Question: I am following every step of the way in John Papa's course, Building Apps with Angular and Breeze - Part 1.
Once I got through the module entitled "Start playing at first clip Creating Vertical Slice Through Your App", I started to get .
Below please find error image, as well as datacontext. js code.
Your advice would be greatly appreciated.
'''
-------------------------------------------
'''
In F12 Dev Tools, the Console errors are :
Uncaught Error: Can't find breeze localhost:1772/Scripts/breeze.angular.js:90
[shell] Hot Towel Angular loaded! null
<- breeze <- entityManagerFactory <- datacontext
[app] [CC Error] [$injector:unpr] Unknown provider: breezeProvider <- breeze <- entityManagerFactory <- datacontext

Here's my datacontext.js code :
'''
(function () {
'use strict';
var serviceId = 'datacontext';
angular.module('app').factory(serviceId, ['common', 'entityManagerFactory', datacontext]);
function datacontext(common, emFactory) { // emFactory param refers to 'entityManagerFactory'
var EntityQuery = breeze.EntityQuery;
var getLogFn = common.logger.getLogFn;
var log = getLogFn(serviceId); // see common\logger.js
var logError = getLogFn(serviceId, 'error');
var logSuccess = getLogFn(serviceId, 'success');
var manager = emFactory.newManager(); // COMES FROM entityManagerFactory.js
var $q = common.$q;
var service = {
getPeople: getPeople,
getMessageCount: getMessageCount,
getSessionPartials: getSessionPartials
};
return service;
function getMessageCount() { return $q.when(72); }
function getPeople() {
var people = [
{ firstName: 'John', lastName: 'Papa', age: 25, location: 'Florida' },
{ firstName: 'Ward', lastName: 'Bell', age: 31, location: 'California' },
{ firstName: 'Colleen', lastName: 'Jones', age: 21, location: 'New York' },
{ firstName: 'Madelyn', lastName: 'Green', age: 18, location: 'North Dakota' },
{ firstName: 'Ella', lastName: 'Jobs', age: 18, location: 'South Dakota' },
{ firstName: 'Landon', lastName: 'Gates', age: 11, location: 'South Carolina' },
{ firstName: 'Haley', lastName: 'Guthrie', age: 35, location: 'Wyoming' }
];
return $q.when(people);
}
function getSessionPartials() {
var orderBy = 'timeSlotId, level, speaker.firstName';
var sessions;
// use Breeze to get data from back end; see datacontext() function above for init code.
return EntityQuery.from('Sessions')
.select('id, title, code, speakerId, trackId, timeSlotId, roomId, level, tags')
.orderBy(orderBy)
.toType('Session') // cast to type 'Session' (in CC.Model project)
.using(manager).execute() // communicate to back end
.then(querySucceeded, _queryFailed);
//.to$q(querySucceeded, _queryFailed); // OLD WAY: converts promise to Ang.
function querySucceeded(data) {
session = data.results;
log('Retrieved Session Partials from remote data source', sessions.length, true);
return sessions;
}
function _queryFailed(error) { // PASSED IN BY BREEZE
var msg = config.appErrorPrefix + 'Error retrieving data.' + error.message;
logError(msg, error);
throw error;
}
}
}
})();
'''
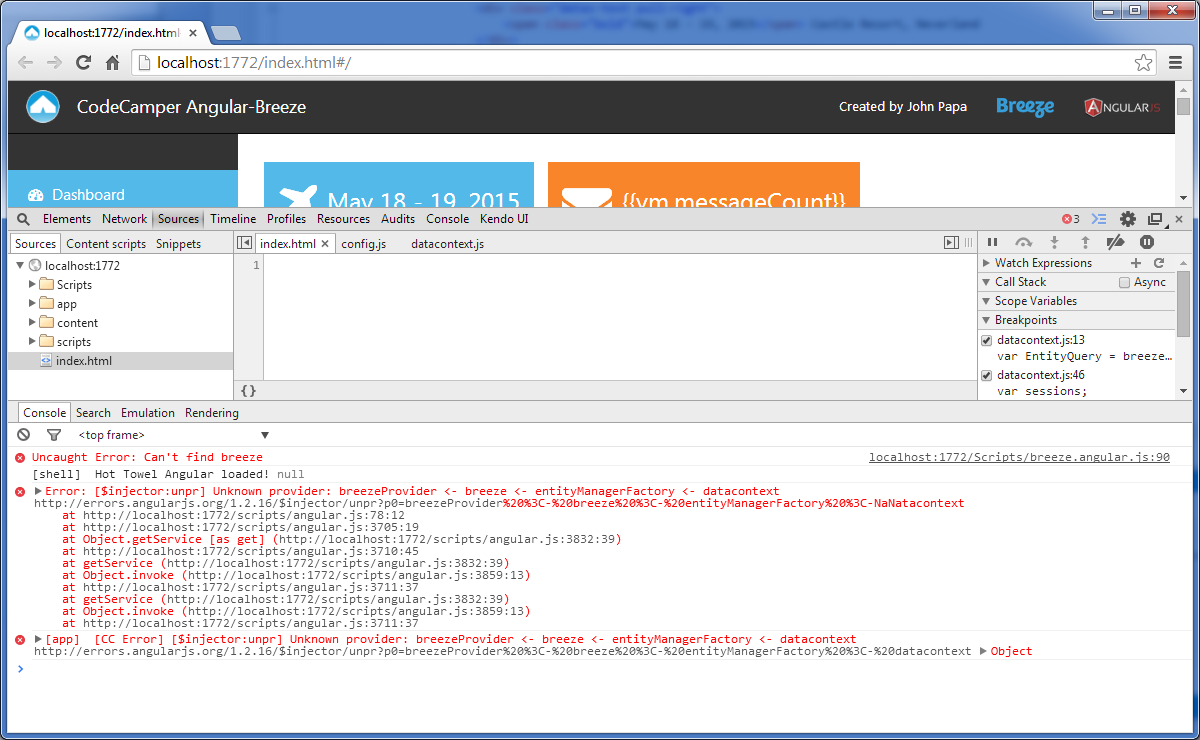
Answer: The real problem is that 1st error: 'Can't find breeze'. See that 'breeze.angular.js' is the file that barks...
Make sure you have breeze JS file added in your 'index.html':
'''
<script src="scripts/breeze.debug.js"></script> // or breeze.min.js
<script src="scripts/breeze.angular.js"></script>
'''
If you have it already added, make sure it comes before 'breeze.angular.js' like shown above.
---
These are 'breeze' JS references I have in my app:
'''
<!-- #region Breeze -->
<script src="scripts/breeze.debug.js"></script>
<script src="scripts/breeze.angular.js"></script>
<script src="scripts/breeze.directives.js"></script>
<script src="scripts/breeze.saveErrorExtensions.js"></script>
<!-- #endregion -->
'''